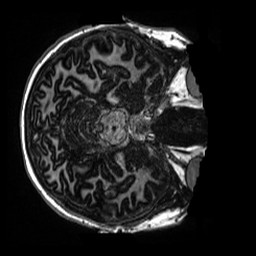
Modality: MP2RAGE
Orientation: axial
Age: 13
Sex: female
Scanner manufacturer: siemens
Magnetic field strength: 3 T
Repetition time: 4 s
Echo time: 0.00303 s